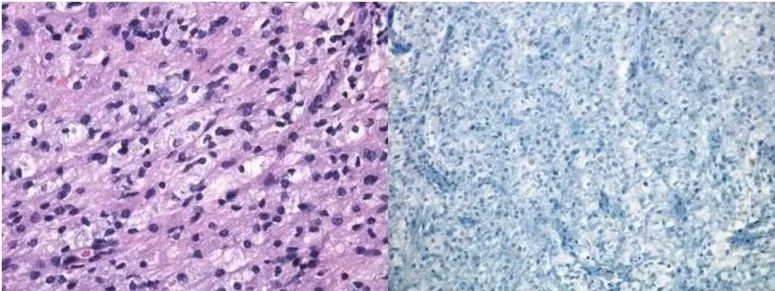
Pathological specimen of the left frontal lobe lesion. Left image: H&E section showing white matter with reactive gliosis (reactive astrocytes with abundant eosinophilic cytoplasm). Right image: Luxol fast blue showing absence of myelin.
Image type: pathology (h&e)